Aerial crown-view tile of a tropical tree (Barro Colorado Island, Panama), acquired 20241014:
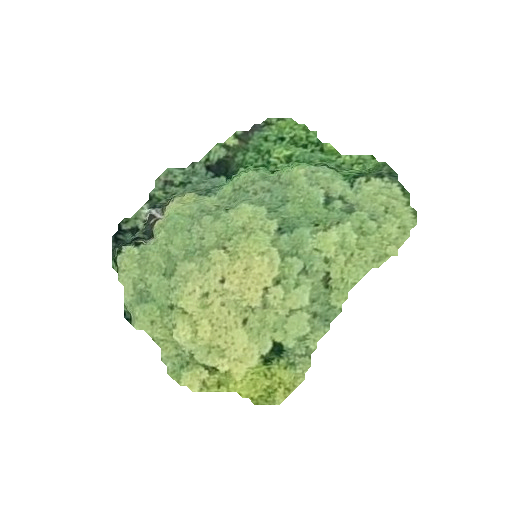
Species: Tabebuia rosea
GBIF accepted scientific name: Tabebuia rosea
Crown area: 85.644 m²